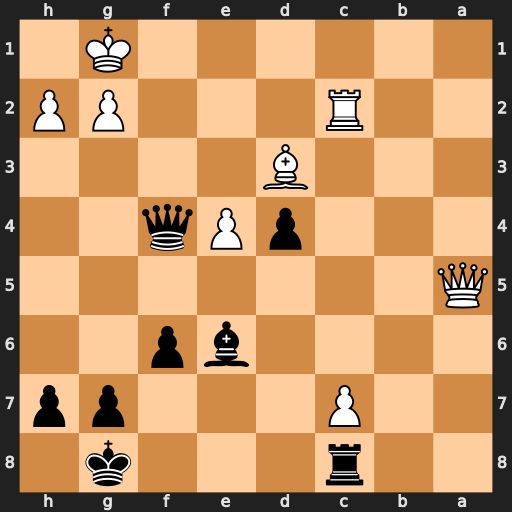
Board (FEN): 2r3k1/2P3pp/4bp2/Q7/3pPq2/3B4/2R3PP/6K1
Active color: b
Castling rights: -
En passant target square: -
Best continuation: Qe3+ Rf2 Qxd3